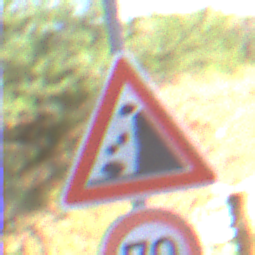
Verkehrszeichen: SteinschlagRechts
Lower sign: Geschwindigkeit70
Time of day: Midday
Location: Roofed (Underpass)
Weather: Clear
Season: NotSpecified
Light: Natural